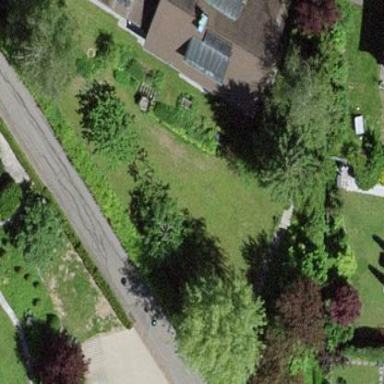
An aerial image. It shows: Garden that is leisure land.